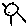
Label: sun